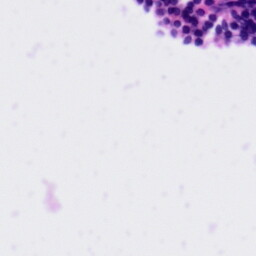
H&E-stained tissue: Tonsil